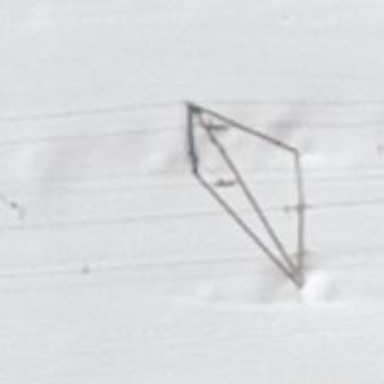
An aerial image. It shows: Pylon for aerialway.